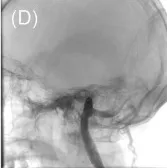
Intraoperative and post-treatment follow-up DSAs of the patient. (C, D) Intraoperative DSA demonstrated the presence of the spring coils within the high jugular bulb, on Jan. 04, 2021.
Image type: radiology (ct)